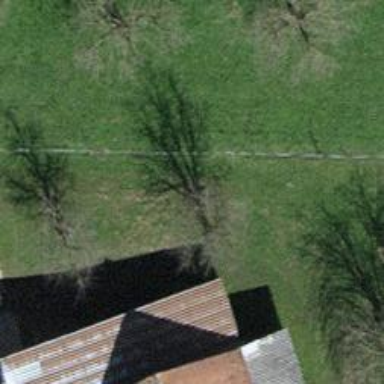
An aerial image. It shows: Deciduous tree with broadleaved leaves.